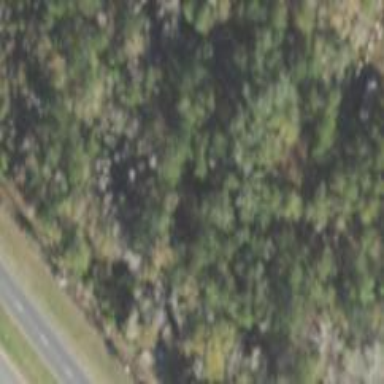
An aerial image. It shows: Mixed leaf woodland.